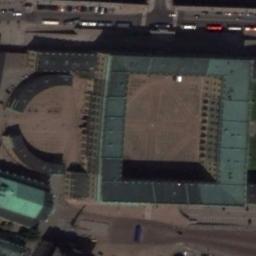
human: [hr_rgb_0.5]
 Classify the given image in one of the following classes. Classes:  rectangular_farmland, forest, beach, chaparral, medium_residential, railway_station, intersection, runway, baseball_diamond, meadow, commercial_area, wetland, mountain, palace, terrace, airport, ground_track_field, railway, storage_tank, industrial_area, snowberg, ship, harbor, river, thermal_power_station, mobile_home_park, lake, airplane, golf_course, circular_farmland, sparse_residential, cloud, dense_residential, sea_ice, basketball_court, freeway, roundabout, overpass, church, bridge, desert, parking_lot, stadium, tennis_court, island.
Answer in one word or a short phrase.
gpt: palace